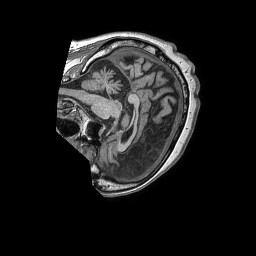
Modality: T1w
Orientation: sagittal
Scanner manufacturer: philips
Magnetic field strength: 1.5 T
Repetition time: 0.007736 s
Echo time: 0.003565 s